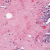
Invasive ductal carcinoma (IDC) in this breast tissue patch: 1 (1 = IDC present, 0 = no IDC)